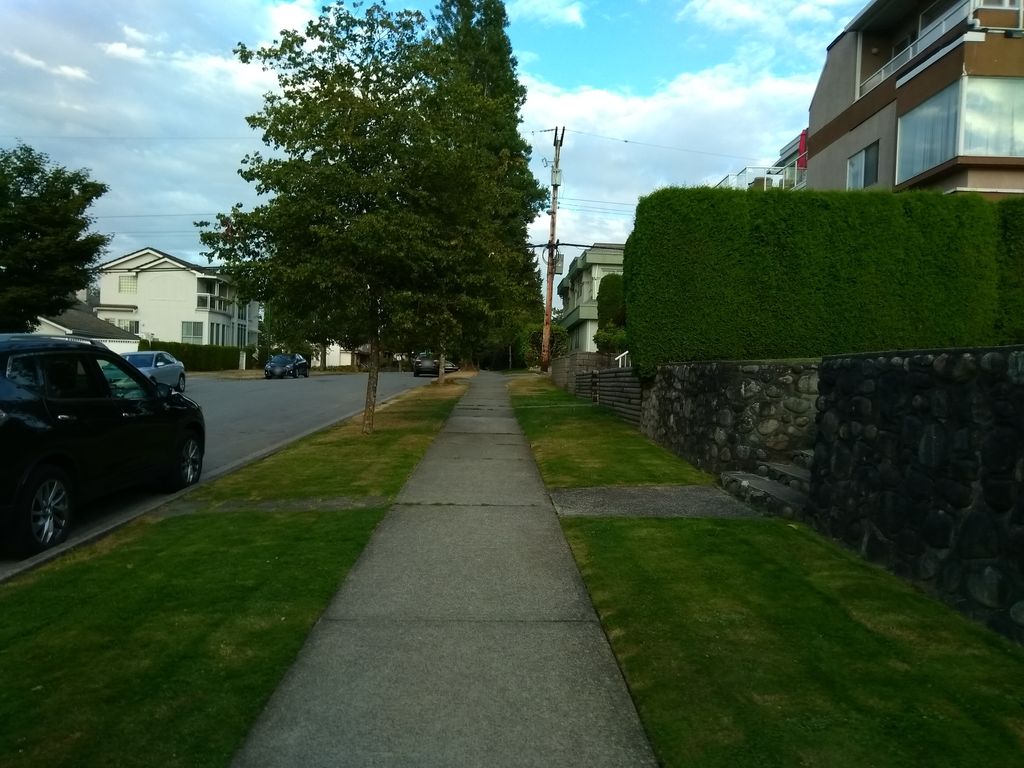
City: vancouver